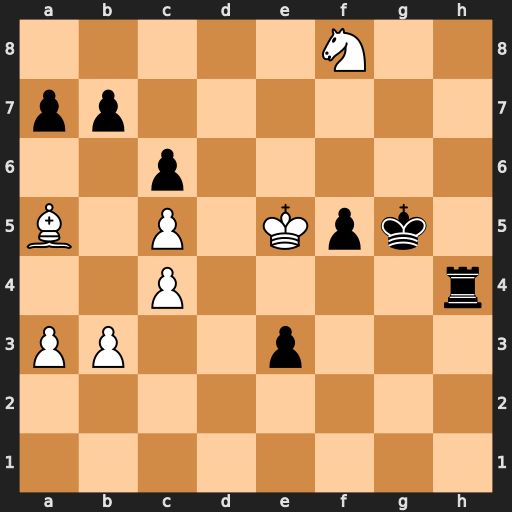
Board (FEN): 5N2/pp6/2p5/B1P1Kpk1/2P4r/PP2p3/8/8
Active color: w
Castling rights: -
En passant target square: -
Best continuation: Bd8+ Kh5 Bxh4 Kxh4 Ng6+ Kg4 Nf4